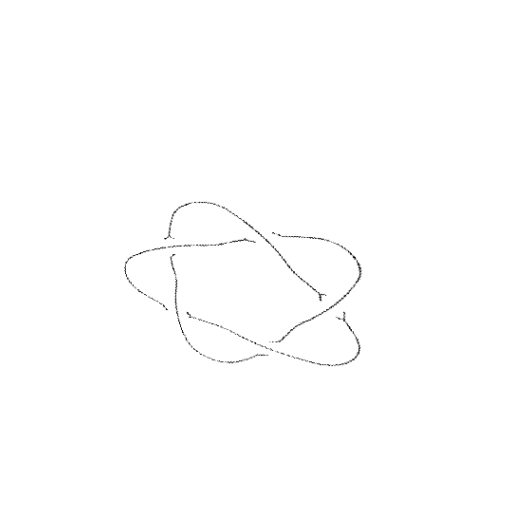
Crossing number: 5